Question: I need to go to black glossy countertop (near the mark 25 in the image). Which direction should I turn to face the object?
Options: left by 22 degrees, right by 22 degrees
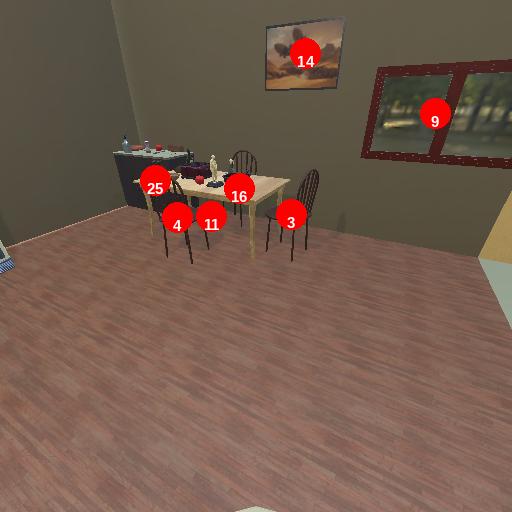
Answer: left by 22 degrees